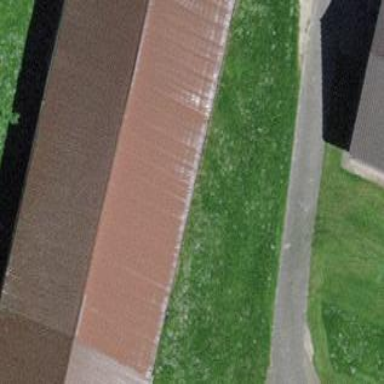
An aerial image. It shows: Shed.